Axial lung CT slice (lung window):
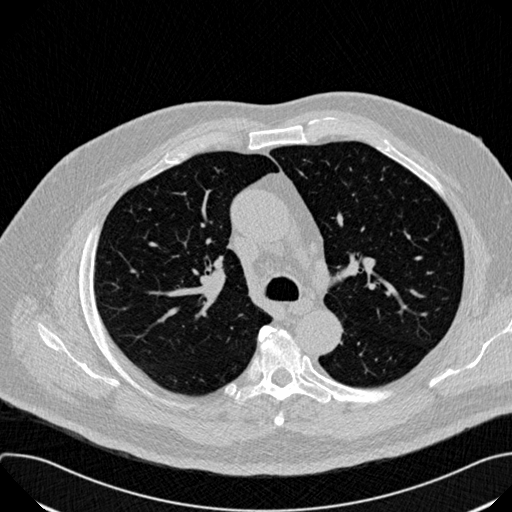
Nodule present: no